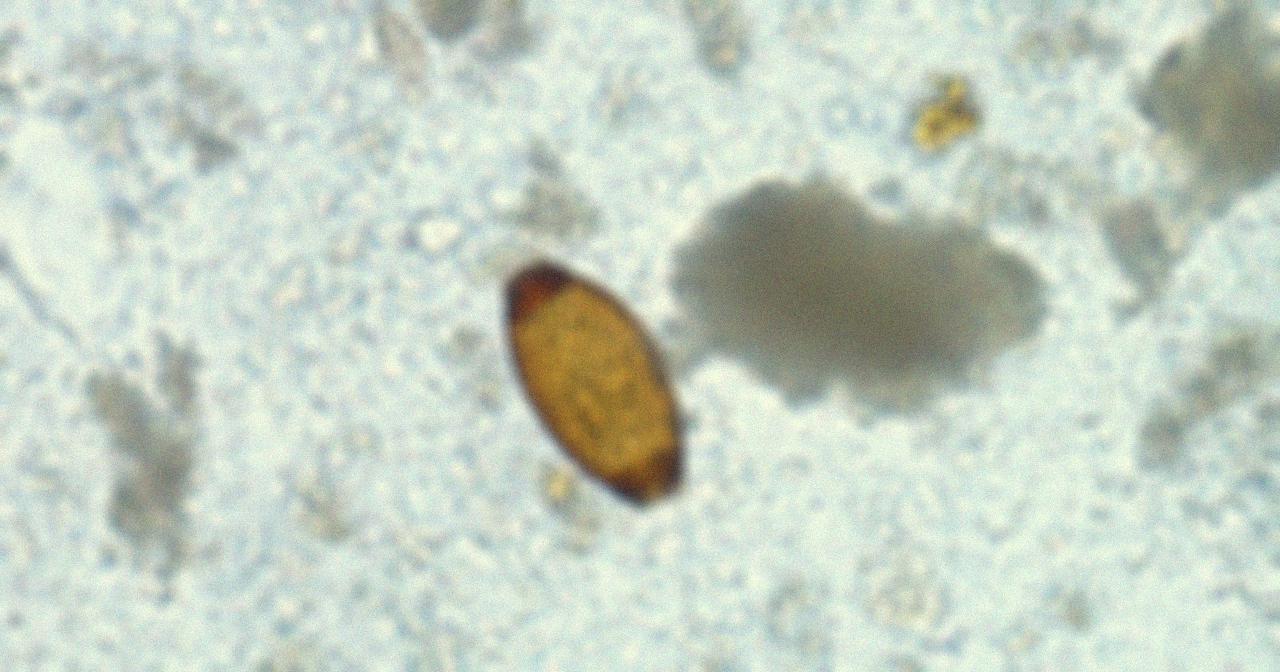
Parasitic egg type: Trichuris trichiura